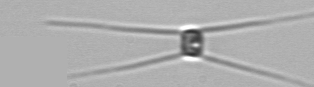
Label: Chaetoceros_tenuissimus